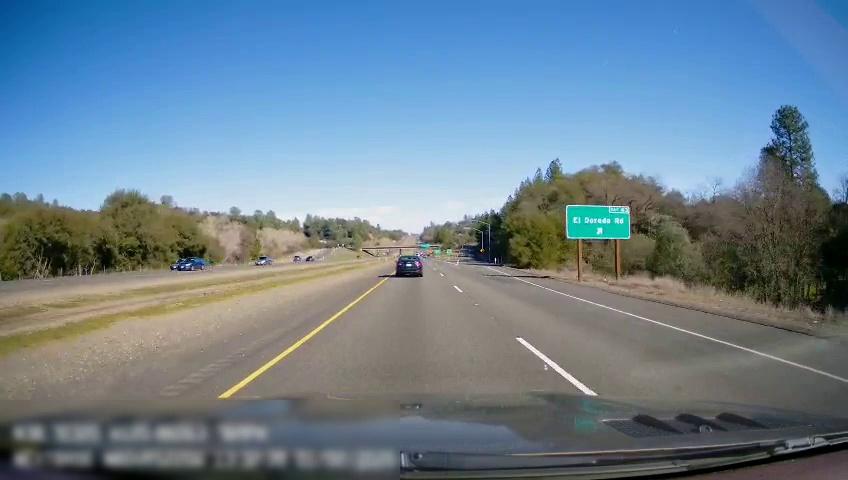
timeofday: Day
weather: Sunny
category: Drivable Space
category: Drivable Space
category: Vehicles | Car
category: Vehicles | Car
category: Vehicles | Truck
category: Vehicles | Car
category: Lanes | Current Lane
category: Lanes | Current Lane
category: Lanes | Alternate Lane
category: Traffic | Signs